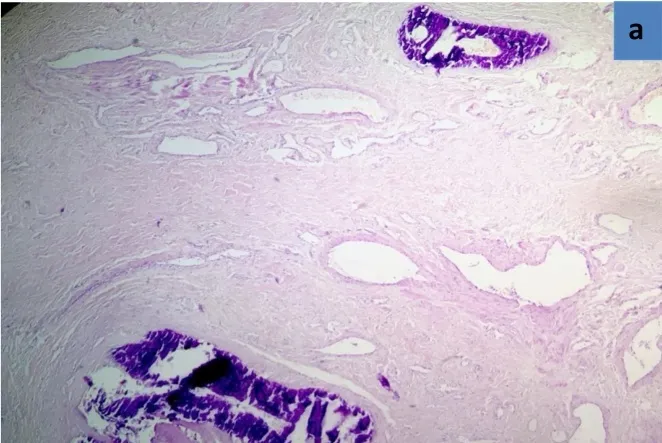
Microphotography showing important calcium deposits in vessels lumen with intimal fibroblastic proliferation (HE, 100X).
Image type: pathology (h&e)